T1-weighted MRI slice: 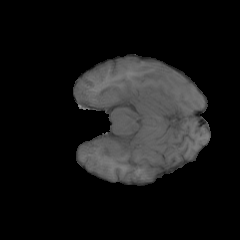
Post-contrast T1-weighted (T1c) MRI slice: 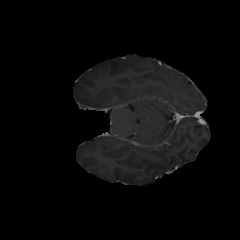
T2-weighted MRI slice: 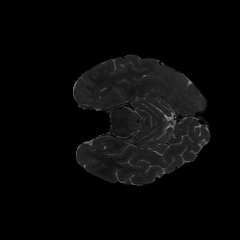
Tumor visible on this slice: yes